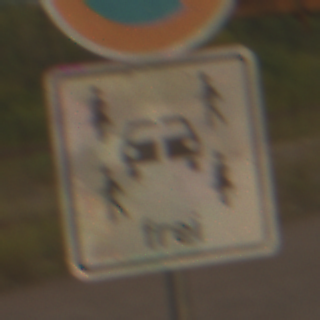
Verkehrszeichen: CarsharingfahrzeugeFrei
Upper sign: EingeschraenktesHalteverbot
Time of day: SunriseSunset
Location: Outdoor (Suburban)
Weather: PartlyCloudy
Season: NotSpecified
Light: Natural